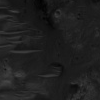
Atmospheric dust classification: not_dusty